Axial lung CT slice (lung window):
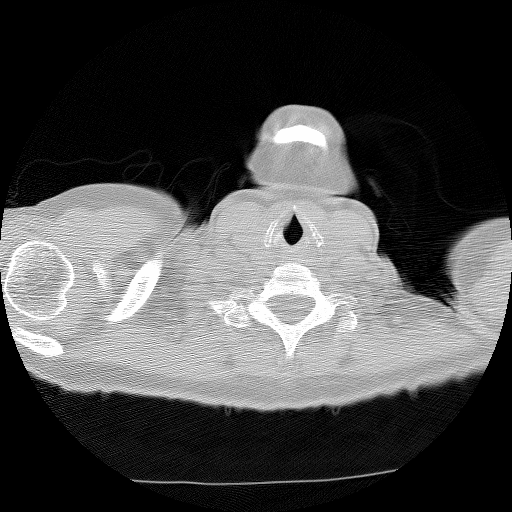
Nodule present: no